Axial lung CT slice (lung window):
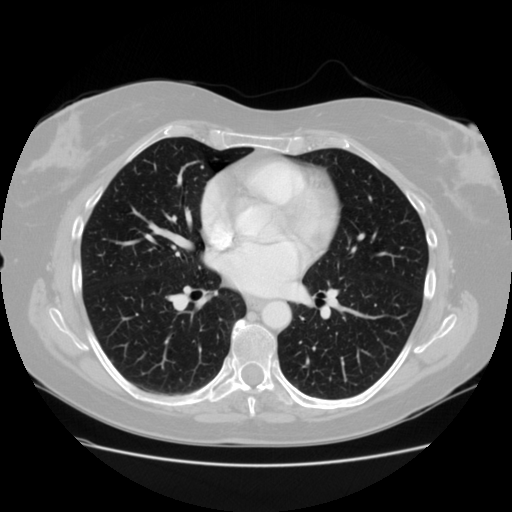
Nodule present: no